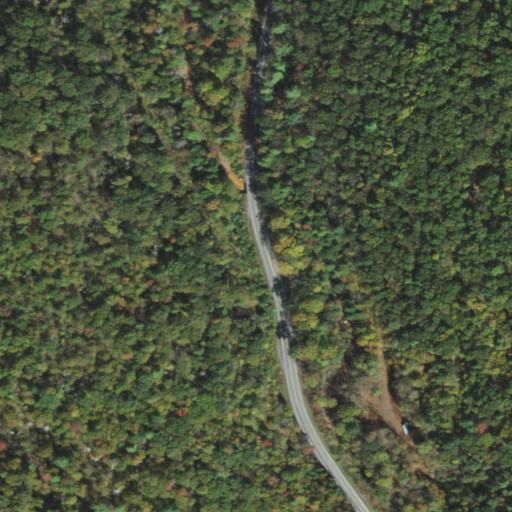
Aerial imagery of gap in Pennsylvania named Kohlers Gap containing deciduous forest, mixed forest, and open development